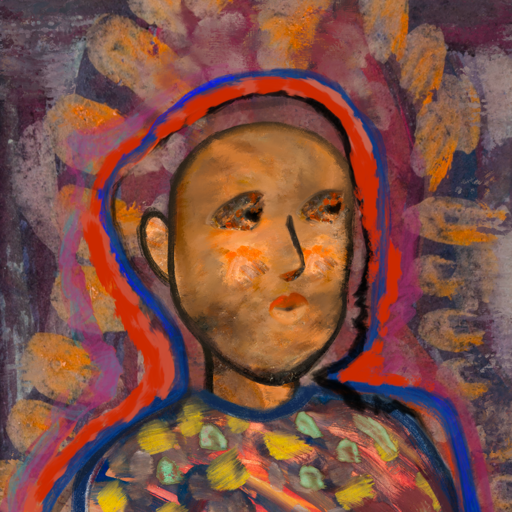
Background: Doll, Head And Neck Side: Gypsy_Queen, Face Side: Gypsy_Queen, Bust: Mother_And_Son_Mother, Hair Side: Experience, Head Accessory: Blank, Second Necklace: Blank, Necklace: Blank, Baby: Blank